Interaction volume radius: 10 \u00c5
Interaction volume height: 25 \u00c5
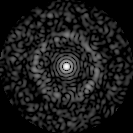
Disorder parameter: 0.8707